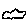
Label: cloud